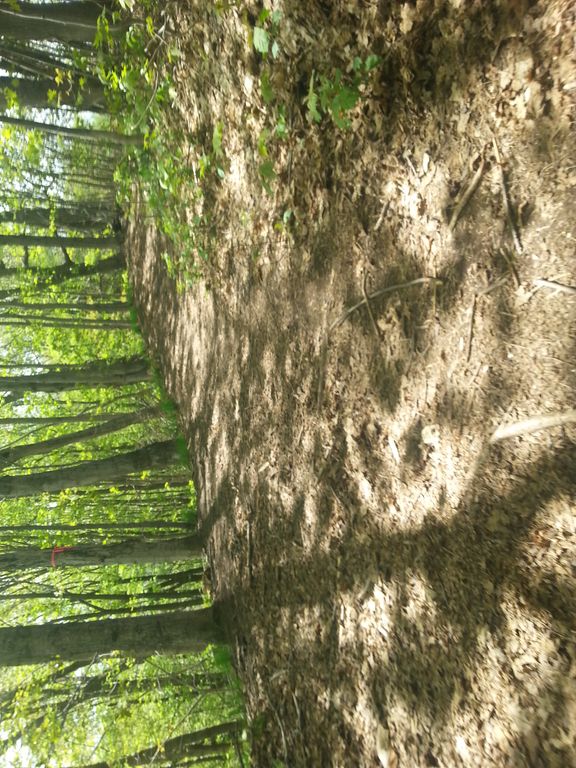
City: quebec_city